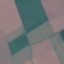
Land use / land cover class: AnnualCrop